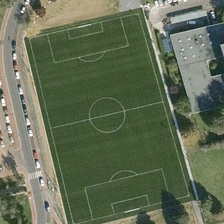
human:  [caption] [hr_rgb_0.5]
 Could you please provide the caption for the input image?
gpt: a football field is between a road with cars and a building with several green trees .

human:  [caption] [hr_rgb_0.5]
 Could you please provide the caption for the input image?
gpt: a football field is between a road with cars and a building with several green trees .

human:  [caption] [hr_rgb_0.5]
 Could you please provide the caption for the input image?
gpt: a football field is between a road with cars and a building with several green trees .

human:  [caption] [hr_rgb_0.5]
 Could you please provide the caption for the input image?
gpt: a football field is between a road with cars and a building with several green trees .

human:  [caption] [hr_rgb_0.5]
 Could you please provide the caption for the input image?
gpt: a football field is between a road with cars and a building with several green trees .